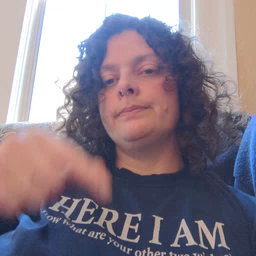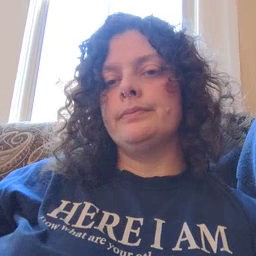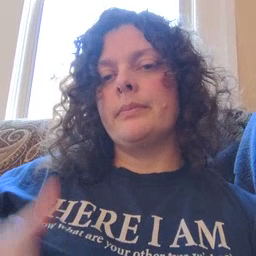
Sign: backyard